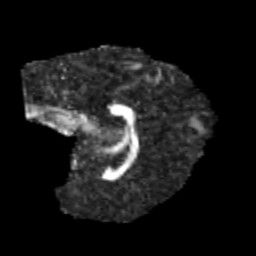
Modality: FA
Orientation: sagittal
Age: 11
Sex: female
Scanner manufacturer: siemens
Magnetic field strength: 3 T
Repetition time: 3.8 s
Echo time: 0.07 s